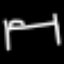
Label: bed